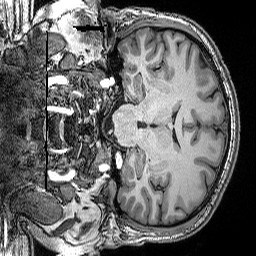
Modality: T1w
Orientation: coronal
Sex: male